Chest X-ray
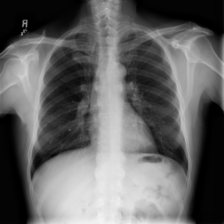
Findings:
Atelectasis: negative
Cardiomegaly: negative
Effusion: negative
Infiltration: negative
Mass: negative
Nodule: negative
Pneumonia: negative
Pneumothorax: negative
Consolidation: negative
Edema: negative
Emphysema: negative
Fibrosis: negative
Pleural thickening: negative
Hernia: negative